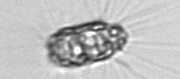
Label: Corethron_hystrix